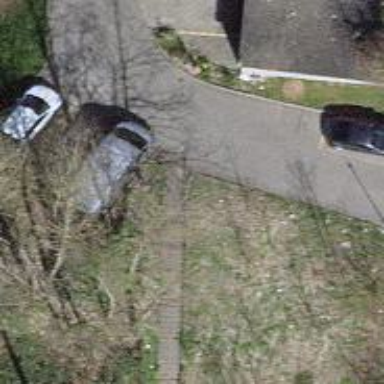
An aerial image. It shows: Road with steps.